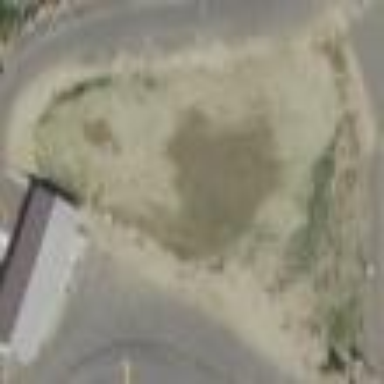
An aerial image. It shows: Miniature golf course.